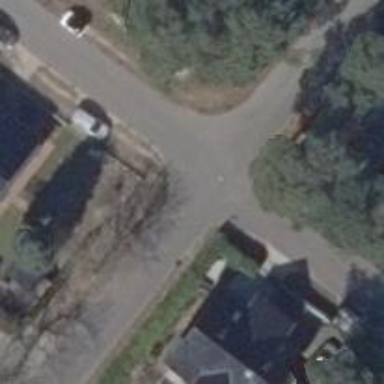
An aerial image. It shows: Smooth asphalt road in residential area.